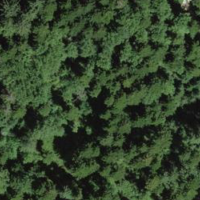
EUNIS habitat code: 43
Species observed at this site:
Campanula trachelium